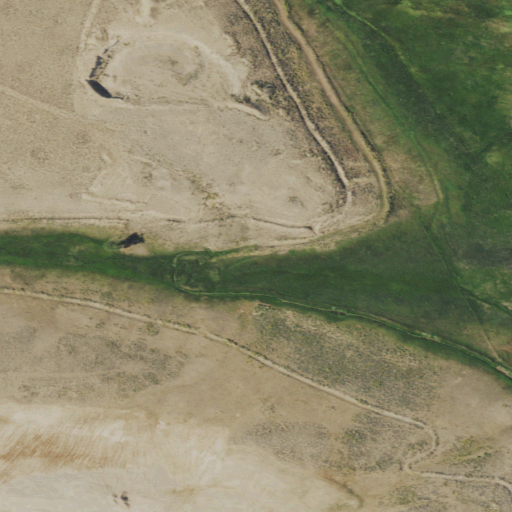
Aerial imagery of valley in Wyoming named Spring Gulch containing shrub, pasture, and herbaceous wetlands